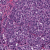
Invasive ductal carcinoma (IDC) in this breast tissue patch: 1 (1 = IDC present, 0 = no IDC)